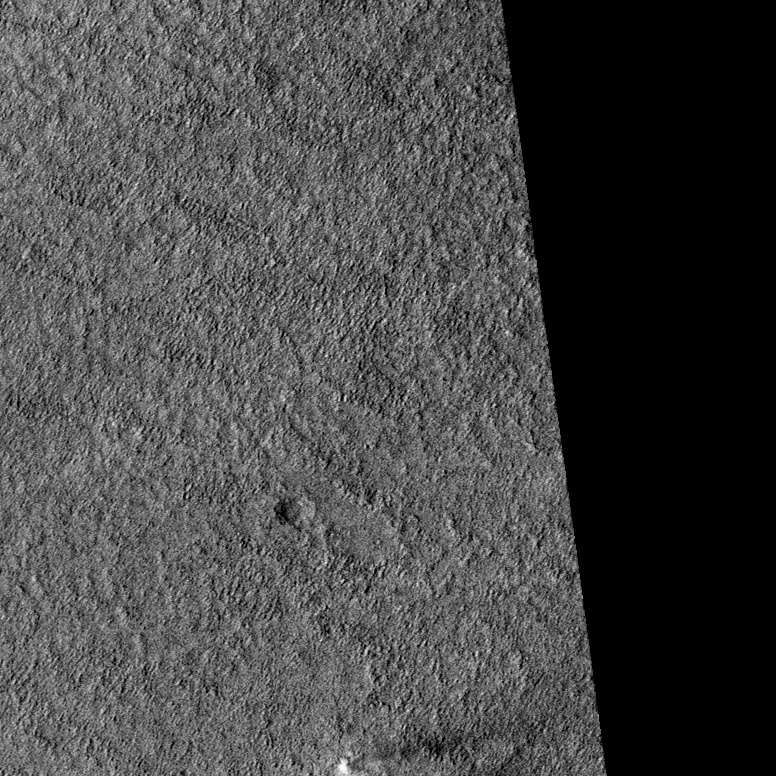
Label: dustdevil